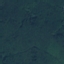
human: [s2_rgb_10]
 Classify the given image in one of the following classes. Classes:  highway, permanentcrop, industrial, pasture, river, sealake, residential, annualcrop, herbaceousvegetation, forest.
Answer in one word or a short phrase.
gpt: Forest